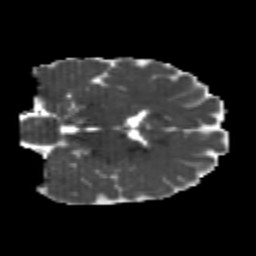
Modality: MD
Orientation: coronal
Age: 21
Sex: female
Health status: healthy
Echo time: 0.074 s